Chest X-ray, AP view. Patient: 59 years old, sex F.
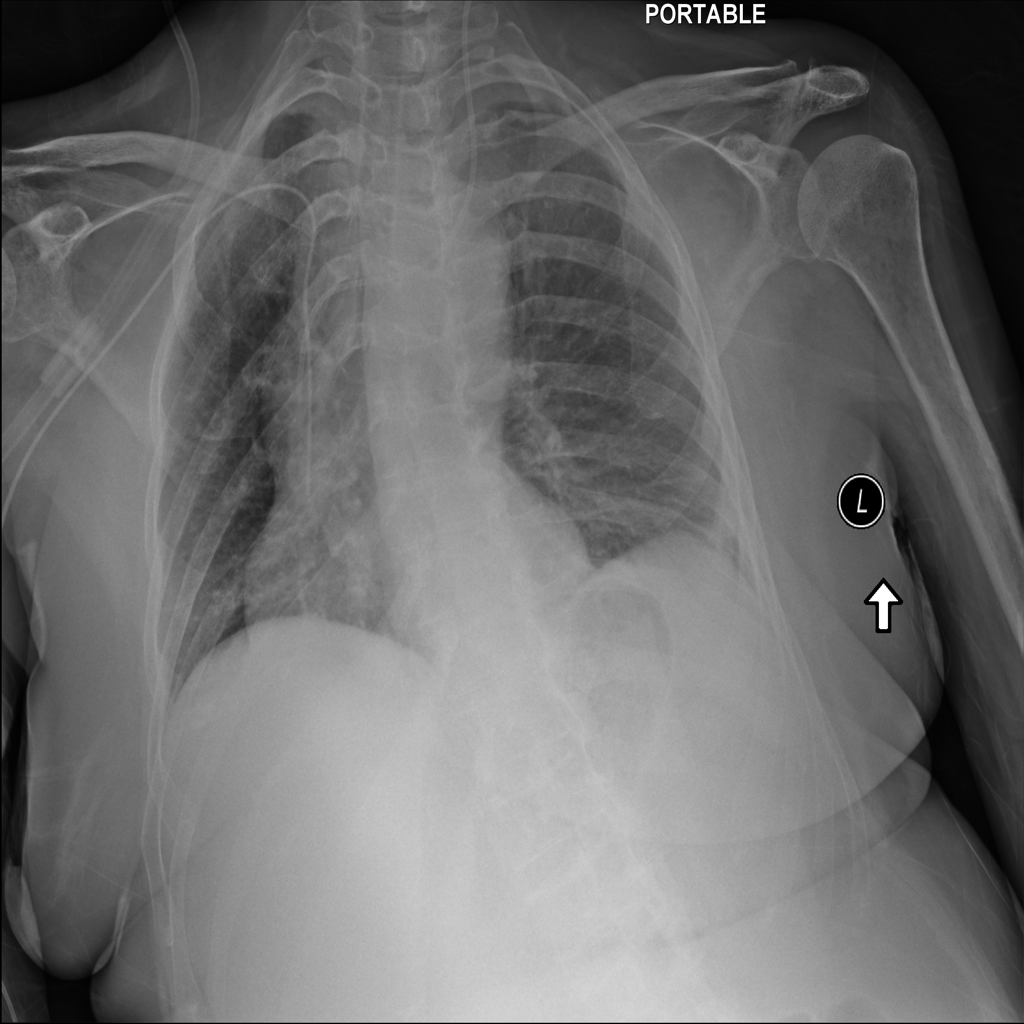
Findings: No Finding